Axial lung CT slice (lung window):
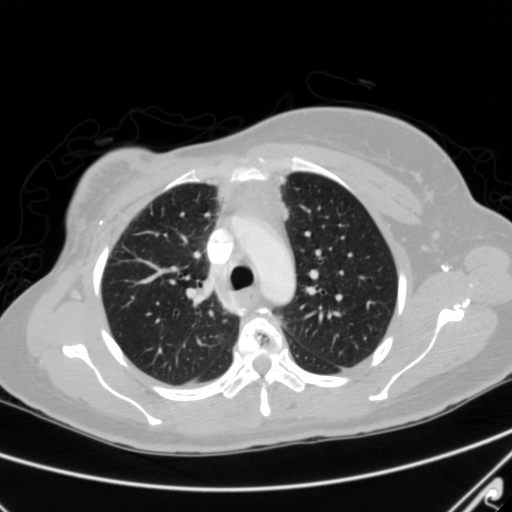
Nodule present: no